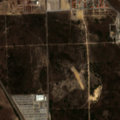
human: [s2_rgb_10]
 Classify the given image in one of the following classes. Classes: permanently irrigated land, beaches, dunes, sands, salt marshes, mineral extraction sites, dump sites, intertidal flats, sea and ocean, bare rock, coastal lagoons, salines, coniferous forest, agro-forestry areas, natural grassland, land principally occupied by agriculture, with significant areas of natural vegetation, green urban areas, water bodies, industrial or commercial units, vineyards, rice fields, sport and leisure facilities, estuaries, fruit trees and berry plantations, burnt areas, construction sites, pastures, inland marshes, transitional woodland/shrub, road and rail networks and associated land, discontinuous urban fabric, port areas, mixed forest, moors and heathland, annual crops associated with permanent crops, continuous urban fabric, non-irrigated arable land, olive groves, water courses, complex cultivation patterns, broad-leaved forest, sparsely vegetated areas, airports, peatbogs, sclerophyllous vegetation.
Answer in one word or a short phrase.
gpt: discontinuous urban fabric, vineyards, pastures, natural grassland, transitional woodland/shrub